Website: macys
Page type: customer-info-address
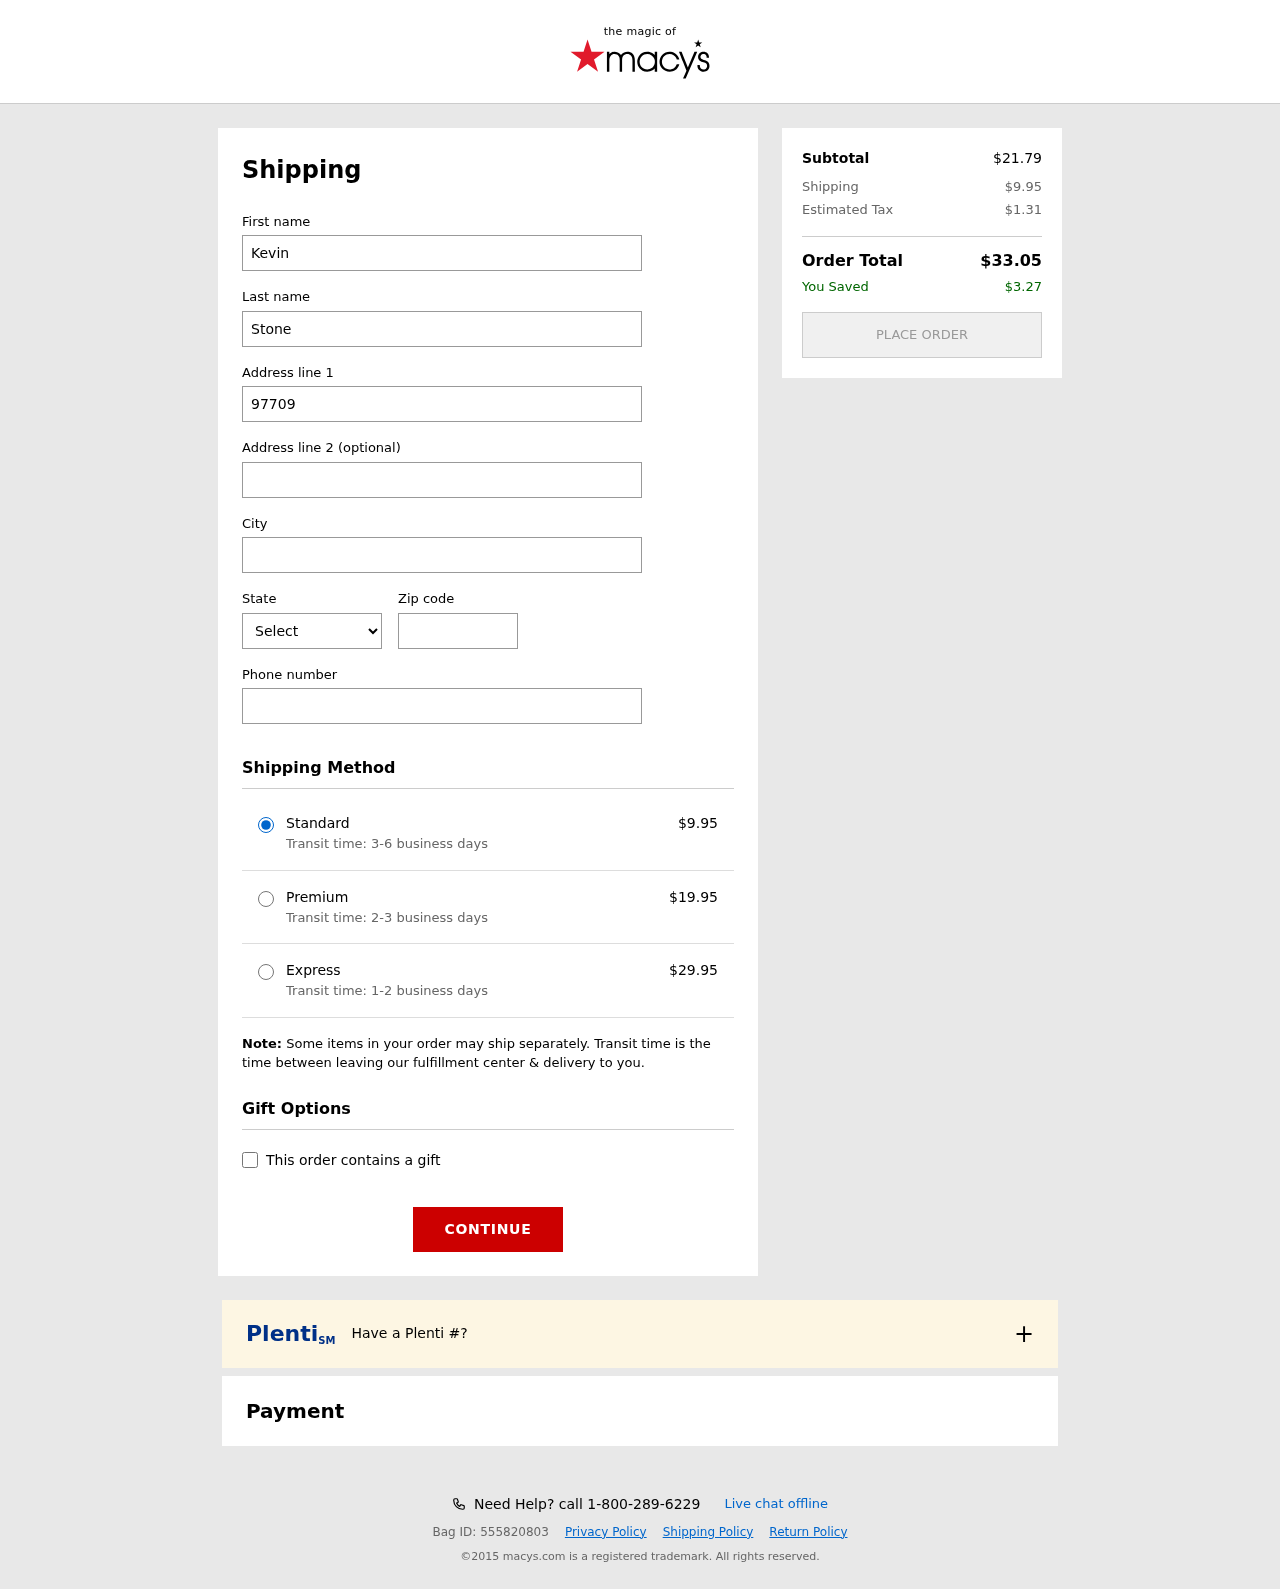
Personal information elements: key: PII_CITY
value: Velazquezville
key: PII_FIRSTNAME
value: Kevin
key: PII_LASTNAME
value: Stone
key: PII_PHONE
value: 9036539463
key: PII_POSTCODE
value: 36130
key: PII_STATE_ABBR
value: ID
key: PII_STREET
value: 97709 Karl Parkway Apt. 967
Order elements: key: ORDER_SHIPPING_COST
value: $9.95
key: ORDER_SHIPPING_COST_PREMIUM
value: $19.95
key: ORDER_SHIPPING_COST_EXPRESS
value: $29.95
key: ORDER_SUBTOTAL
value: $21.79
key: ORDER_TAX
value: $1.31
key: ORDER_TOTAL
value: $33.05
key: ORDER_SAVINGS
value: $3.27